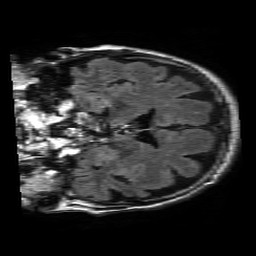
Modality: FLAIR
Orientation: coronal
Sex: male
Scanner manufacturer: philips
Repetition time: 11 s
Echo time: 0.125 s